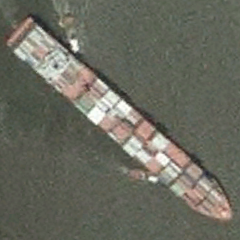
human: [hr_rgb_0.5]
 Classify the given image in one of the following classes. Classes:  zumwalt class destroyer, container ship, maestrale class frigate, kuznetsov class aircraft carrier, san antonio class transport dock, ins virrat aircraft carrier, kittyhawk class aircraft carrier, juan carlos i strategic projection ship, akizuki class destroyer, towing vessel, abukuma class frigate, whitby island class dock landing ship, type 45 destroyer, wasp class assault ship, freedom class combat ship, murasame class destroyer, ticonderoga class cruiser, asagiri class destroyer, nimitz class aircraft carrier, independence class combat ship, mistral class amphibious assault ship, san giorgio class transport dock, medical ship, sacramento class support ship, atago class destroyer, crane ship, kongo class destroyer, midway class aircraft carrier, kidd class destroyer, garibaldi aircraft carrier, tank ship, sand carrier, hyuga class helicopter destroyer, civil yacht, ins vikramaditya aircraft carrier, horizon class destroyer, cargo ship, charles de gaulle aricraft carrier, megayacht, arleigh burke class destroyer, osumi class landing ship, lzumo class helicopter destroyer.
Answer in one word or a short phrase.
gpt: Container ship